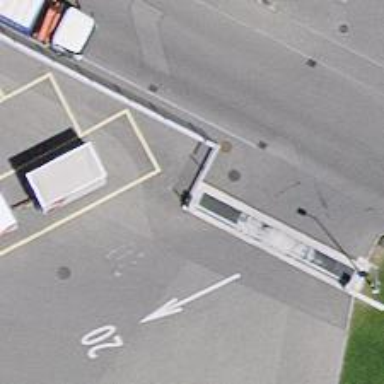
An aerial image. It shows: Gate.